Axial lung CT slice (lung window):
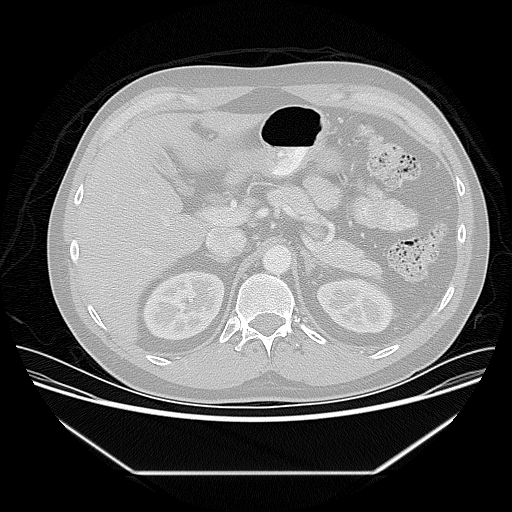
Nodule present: no